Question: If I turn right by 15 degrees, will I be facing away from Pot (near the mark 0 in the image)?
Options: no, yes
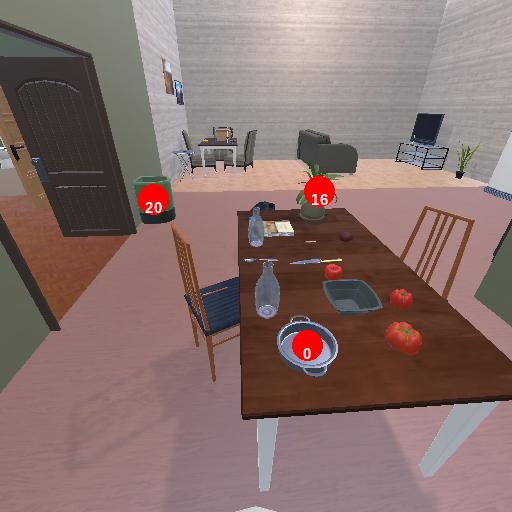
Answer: no